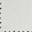
Piece: xx